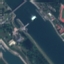
Land use / land cover: River